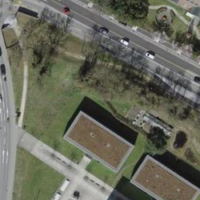
EUNIS habitat code: 55
Species observed at this site:
Aeshna cyanea
Sympecma fusca
Geranium sanguineum